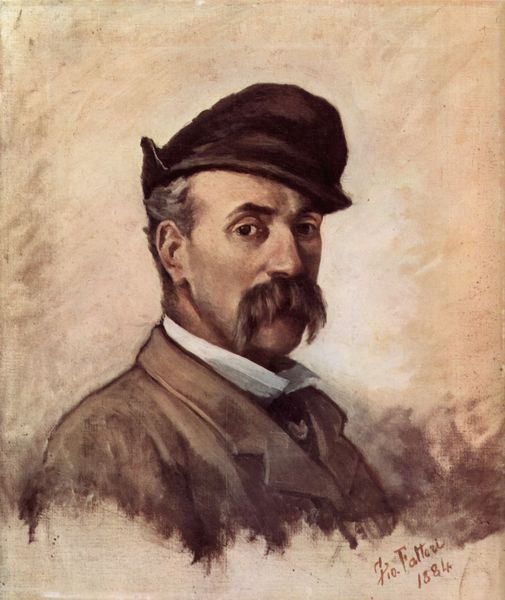
Titel: Selbstporträt mit fünfzig Jahren
Künstler: Giovanni Fattori
Standort: Firenze
Institution: Galleria d'Arte Moderna
Schlagwörter: gemälde, kopf, mann, schatten, weiß, gelb, ocker, braun, grau, hell, hintergrund, hut, licht, mund, nase, ohr, pastell, profil, schwarz, skizze, zeichnung, blick, beige, alt, anzug, bart, hemd, jacke, mütze, schnurrbart, augen, kragen, bildnis, portrait, porträt, signatur, öl, auge, haare, mantel, augenbrauen, ohren, stilleben, schrift, seitlich, man, ort, studie, signiert, schnauz, schnurbart, krawatte, ernst, brauen, büste, datum, augenbraue, jackett, jahreszahl, revers, sakko, schnauzbart, schnauzer, jacket, name, tusche, stolz, stehkragen, entwurf, schnautzer, unvollendet, braue, halbportrait, halbprofil, jäger, zahl, ziffer, gut, signatru, oberlippenbart, grautöne, hemdskragen, outlines, schnurbard, hemdjreagen, hemdkreagen, schnäuz, blik, ut, 1584, 1884